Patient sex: M
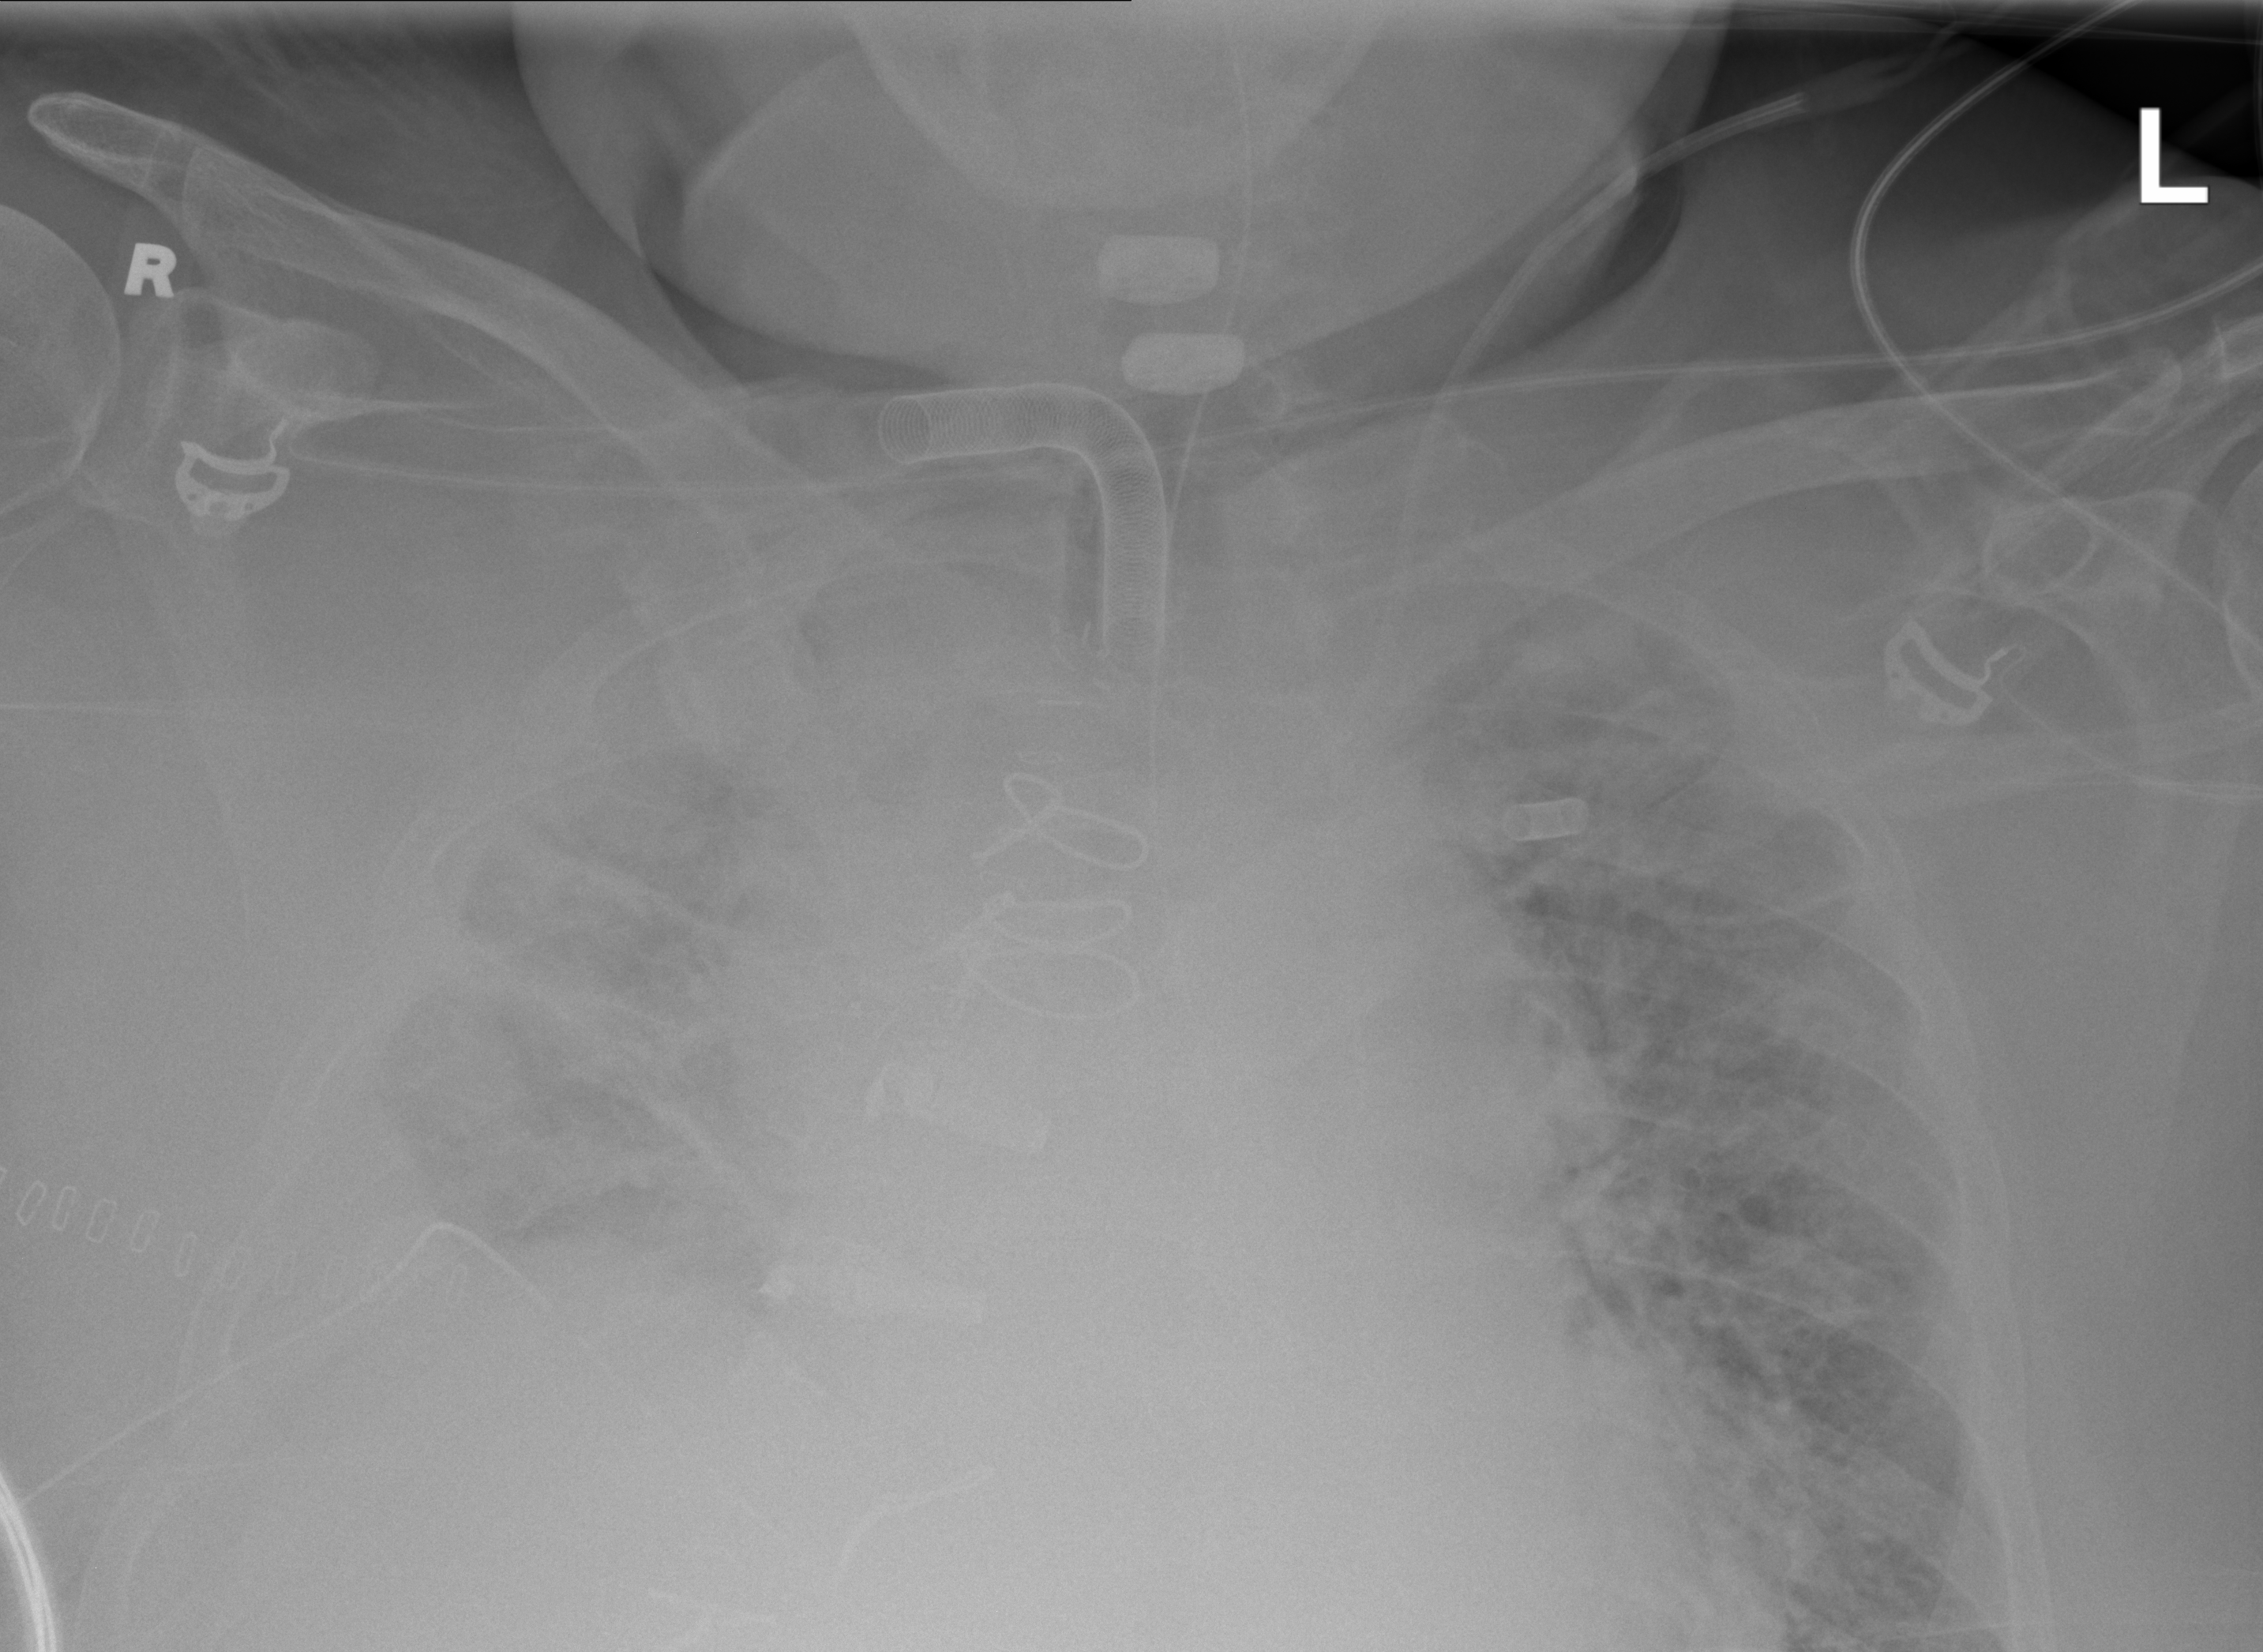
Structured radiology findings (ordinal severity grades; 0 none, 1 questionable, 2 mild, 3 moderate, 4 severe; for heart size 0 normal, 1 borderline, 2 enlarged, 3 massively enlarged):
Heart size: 2
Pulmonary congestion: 3
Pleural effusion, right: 3
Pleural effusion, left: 1
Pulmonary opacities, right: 3
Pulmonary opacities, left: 2
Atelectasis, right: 3
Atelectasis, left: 2